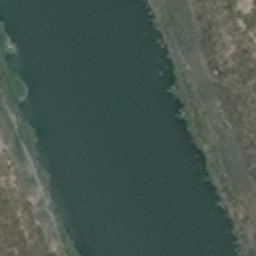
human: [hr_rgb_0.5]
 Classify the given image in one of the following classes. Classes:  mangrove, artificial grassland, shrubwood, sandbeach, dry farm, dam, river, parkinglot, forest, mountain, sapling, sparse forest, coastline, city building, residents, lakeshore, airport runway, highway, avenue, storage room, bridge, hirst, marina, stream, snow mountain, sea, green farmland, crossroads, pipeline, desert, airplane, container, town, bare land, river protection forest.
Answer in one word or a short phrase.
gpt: river